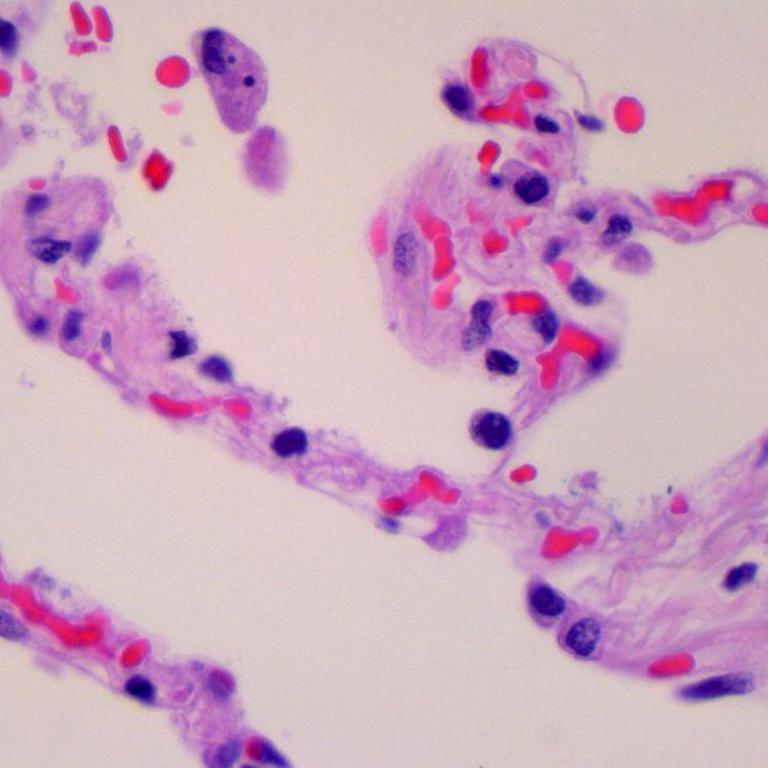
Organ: lung
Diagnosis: benign